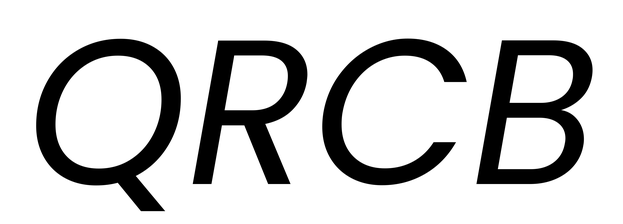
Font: Poppins-Italic